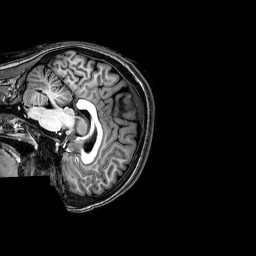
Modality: T1w
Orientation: sagittal
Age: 19
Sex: female